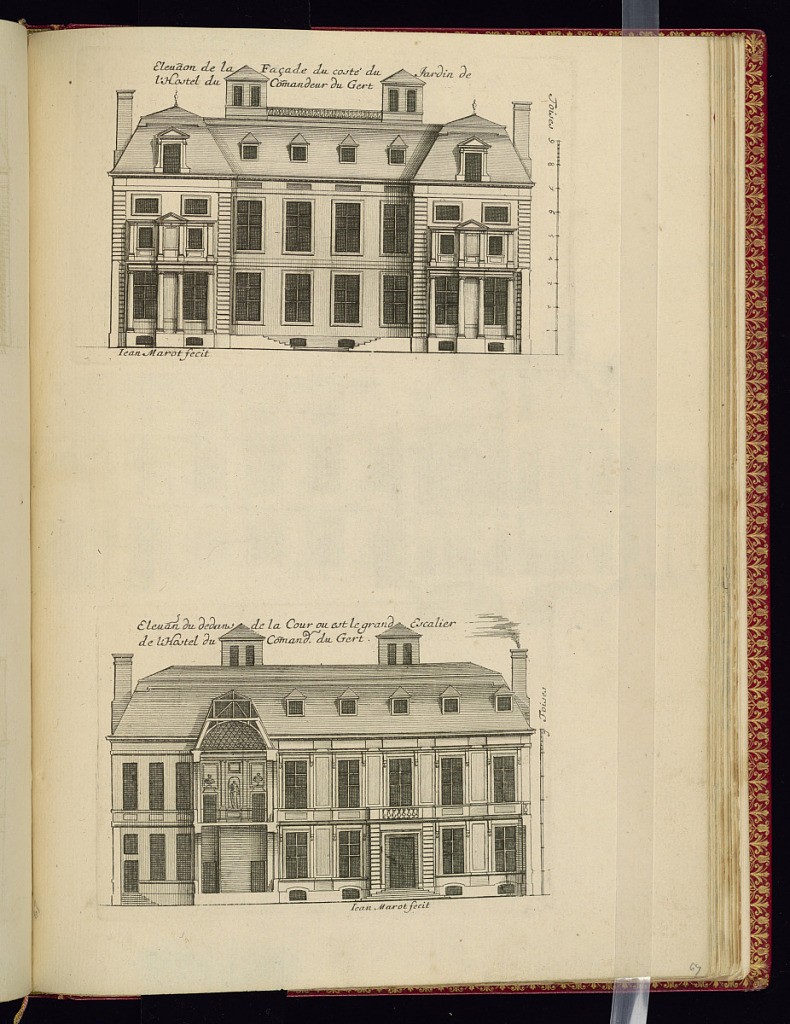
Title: Elevaon de la Façade du costé du Jardin de l’Hostel du Comandeur du Gert (Upper Plate) / Elevaon du dedans de la Cour ou est le grand Escalier de l’Hostel du Comand. du Gert (Lower Plate)
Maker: Jean Marot, French, 1619 - 1679
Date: ca.1635–ca.1660
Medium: Etching on laid paper
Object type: Print
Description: Two plates printed on a single sheet. The upper plate is an architectural exterior elevation of a hôtel particulier (grand house), view of the garden facing façade, with its windows, pilasters, blind windows framed by pediment and columns, dormer windows, and roof balustrade. The lower plate is an architectural exterior elevation of a hôtel particulier (grand house), with a part sectional view of the interior depicting a statue in a niche and two overdoor portrait busts with a domed coffered ceiling on the second floor. The façade features stairs leading to a door framed by horizontal smooth-faced rustication and a balustrade above, and rows of windows and dormer windows in the roof. Both plates have scales and are titled and signed.